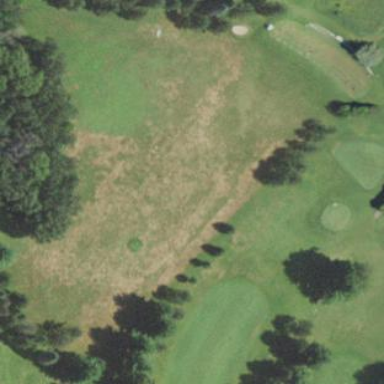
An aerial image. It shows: Grassy area designated as driving range for golf.